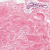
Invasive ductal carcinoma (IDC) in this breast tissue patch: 1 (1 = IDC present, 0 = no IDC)